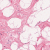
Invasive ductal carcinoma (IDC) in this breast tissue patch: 0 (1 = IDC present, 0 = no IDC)